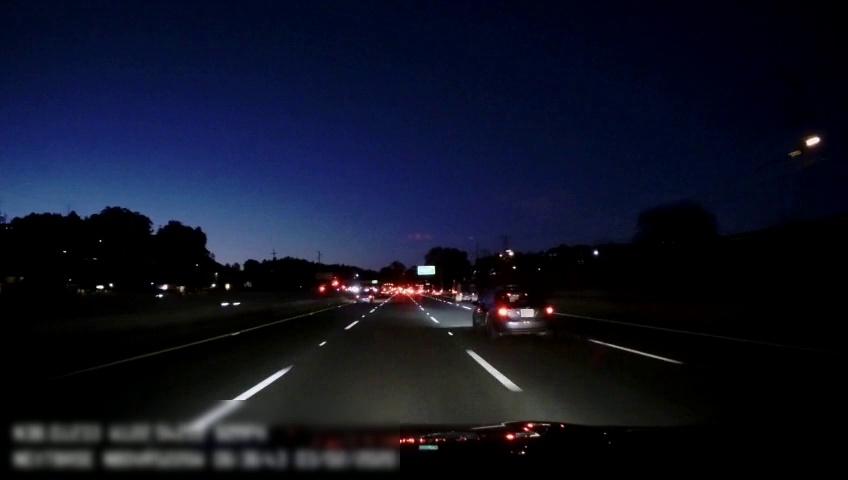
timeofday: Night
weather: Other
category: Drivable Space
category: Vehicles | Car
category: Vehicles | Other LV
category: Vehicles | Car
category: Vehicles | Car
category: Lanes | Alternate Lane
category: Lanes | Current Lane
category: Lanes | Current Lane
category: Lanes | Alternate Lane
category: Lanes | Alternate Lane
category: Traffic | Signs